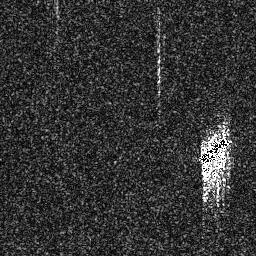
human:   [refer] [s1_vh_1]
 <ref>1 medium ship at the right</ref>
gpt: <box>[[76, 51, 90, 64, 0]]</box>